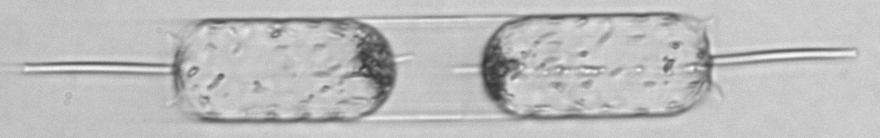
Label: Ditylum_brightwellii